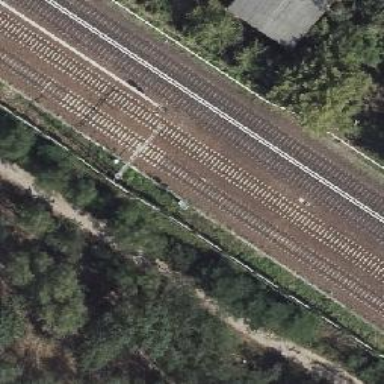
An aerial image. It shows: Railway signal.